Question: i faced with problem on some devices in my app, if user starts typing text into the text field and virtual keyboard is displayed is screen corrupted (see screenshot). On some devices is everything O.K.
How could i solve this issue?

Here is code of the layout:
'''
<?xml version="1.0" encoding="utf-8"?>
<FrameLayout xmlns:android="http://schemas.android.com/apk/res/android"
xmlns:ads="http://schemas.android.com/apk/lib/com.google.ads"
android:id="@+id/mainActLayout"
android:layout_width="fill_parent"
android:layout_height="fill_parent"
android:orientation="vertical" >
<!-- LOGO BACKGROUND -->
<ImageView
android:id="@+id/logoBackgroundImg"
android:layout_width="fill_parent"
android:layout_height="150sp"
android:background="@color/lighter_blue"
android:scaleType="fitCenter" />
<View
android:layout_width="fill_parent"
android:layout_height="5dp"
android:layout_marginTop="150dp"
android:background="@color/blue" />
<!-- LOGO -->
<ImageView
android:id="@+id/logoImgIV"
android:layout_width="300dp"
android:layout_height="150dp"
android:layout_gravity="center_horizontal"
android:src="@drawable/appmainlogo" />
<!-- EU FLAG IMG BUTTON -->
<ImageButton
android:id="@+id/euFlagImgBtn"
android:layout_width="50dp"
android:layout_height="70dp"
android:layout_gravity="center_horizontal"
android:layout_marginRight="110dp"
android:layout_marginTop="120dp"
android:background="@color/green"
android:scaleType="centerCrop"
android:src="@drawable/euflag" />
<!-- CAR PLATE ID TEXT INPUT -->
<EditText
android:id="@+id/carPlateIdEditText"
android:layout_width="220dp"
android:layout_height="70dp"
android:layout_gravity="center_horizontal"
android:layout_marginLeft="25dp"
android:layout_marginTop="120dp"
android:background="@color/white"
android:hint="@string/insert_car_plate_number"
android:inputType="textCapCharacters"
android:imeOptions="actionDone"
android:paddingLeft="15dp"
android:textAlignment="center"
android:textSize="30sp" />
<!-- SUBMIT BUTTON -->
<Button
android:id="@+id/submiBtn"
android:layout_width="fill_parent"
android:layout_marginLeft="20dp"
android:layout_marginRight="20dp"
android:layout_height="70dp"
android:layout_gravity="bottom|center"
android:layout_marginBottom="180dp"
android:background="@color/lighter_blue"
android:onClick="checkSpz"
android:text="@string/check"
android:textColor="@color/white"
android:textSize="30sp"
android:textStyle="bold" />
<!-- FIRST ICON -->
<TextView
android:id="@+id/firstIconTv"
android:layout_width="wrap_content"
android:layout_height="wrap_content"
android:layout_marginLeft="20dp"
android:layout_marginBottom="90dp"
android:layout_gravity="bottom|left"
android:text="@string/icon_safe"
android:textAlignment="center"
android:textColor="@color/gray"
android:textSize="80sp" />
<!-- SECOND ICON -->
<TextView
android:id="@+id/secondIconTv"
android:layout_width="wrap_content"
android:layout_height="wrap_content"
android:layout_marginBottom="90dp"
android:layout_gravity="bottom|center"
android:text="@string/icon_quick"
android:textColor="@color/gray"
android:textSize="80sp" />
<!-- THIRD ICON -->
<TextView
android:id="@+id/thirdIconTv"
android:layout_width="wrap_content"
android:layout_height="wrap_content"
android:layout_marginRight="20dp"
android:layout_marginBottom="90dp"
android:layout_gravity="bottom|right"
android:text="@string/icon_quality"
android:textColor="@color/gray"
android:textSize="80sp" />
<!-- HEADING TV -->
<TextView
android:id="@+id/safeDescTv"
android:layout_width="wrap_content"
android:layout_height="wrap_content"
android:layout_marginLeft="20dp"
android:layout_marginBottom="60dp"
android:layout_gravity="bottom|left"
android:text="@string/safe"
android:textSize="20sp"
android:textStyle="bold" />
<TextView
android:id="@+id/quickDescTv"
android:layout_width="wrap_content"
android:layout_height="wrap_content"
android:layout_gravity="bottom|center"
android:layout_marginBottom="60dp"
android:text="@string/quick"
android:textSize="20sp"
android:textStyle="bold" />
<TextView
android:id="@+id/qualityDescTv"
android:layout_width="wrap_content"
android:layout_height="wrap_content"
android:layout_gravity="bottom|right"
android:layout_marginRight="20dp"
android:layout_marginBottom="60dp"
android:text="@string/quality"
android:textSize="20sp"
android:textStyle="bold" />
</FrameLayout>
'''
Thanks for any advice.
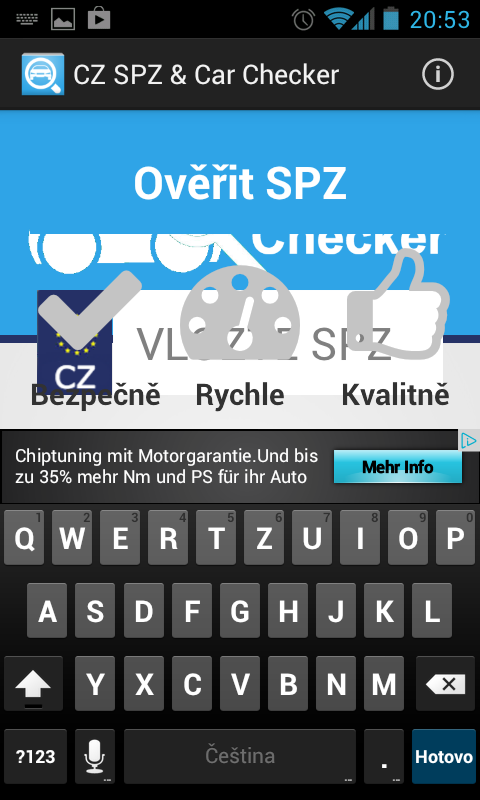
Answer: You will need to putup scrollview as a root of layout.then use following code snippet.
'''
getWindow().setSoftInputMode(WindowManager.LayoutParams.SOFT_INPUT_ADJUST_PAN);
'''
Through manifest
'''
android:windowSoftInputMode="adjustResize"
'''